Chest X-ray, PA view. Patient: 32 years old, sex M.
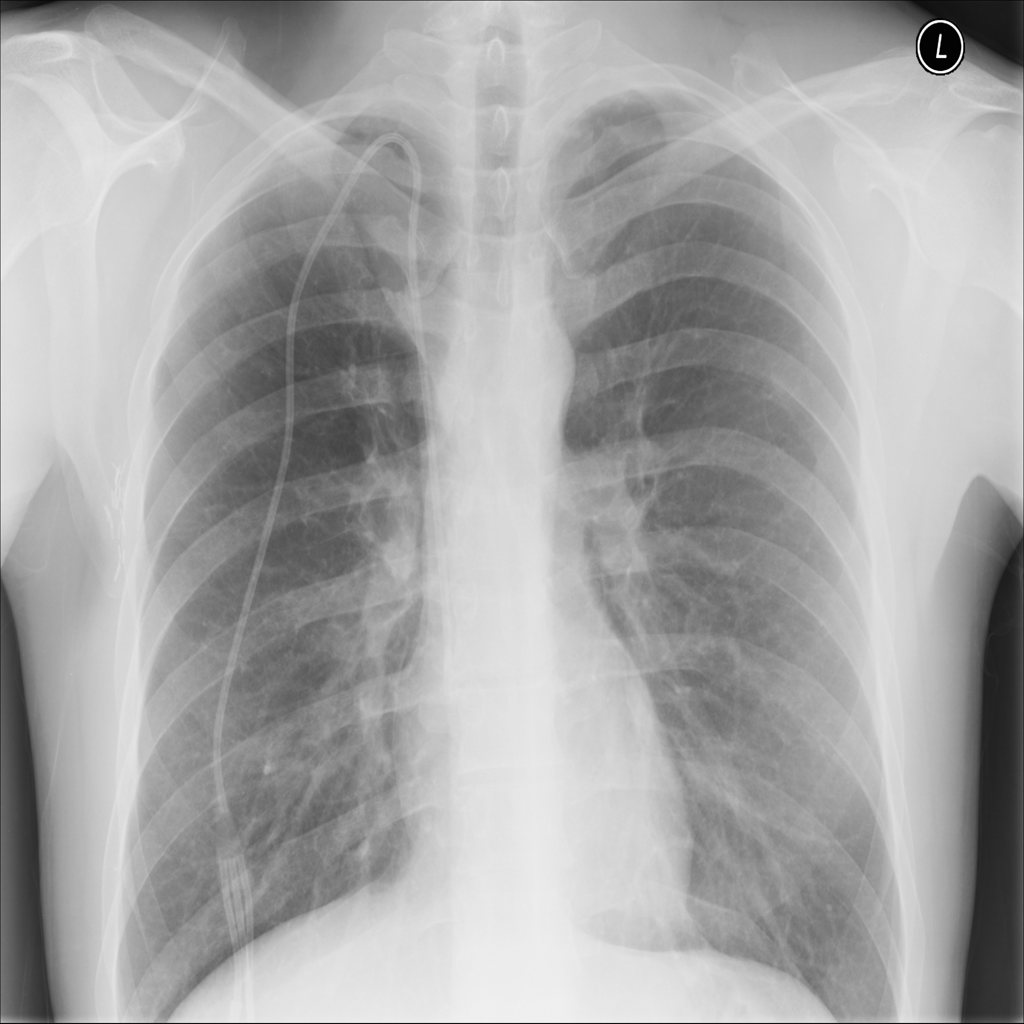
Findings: No Finding